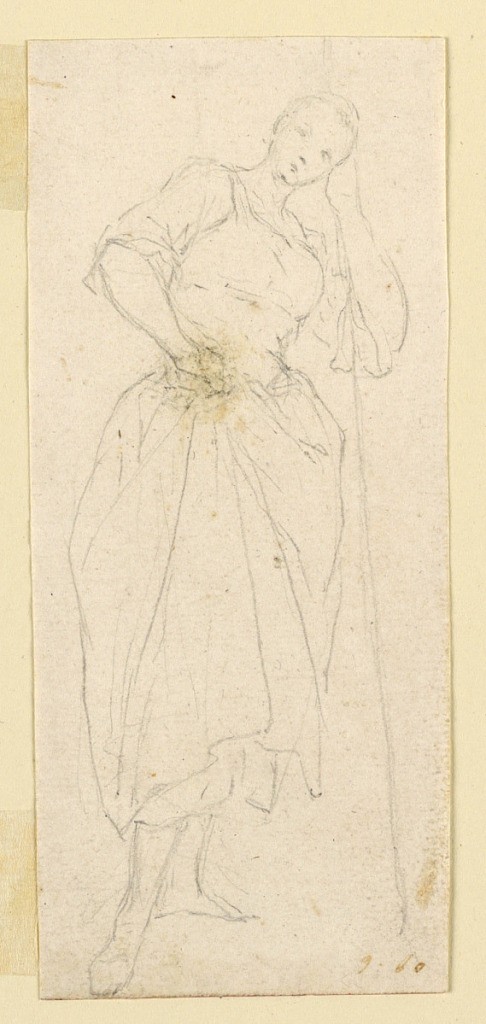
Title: Standing Woman
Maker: Luigi Vanvitelli, Italian, 1700 – 1773
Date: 1700–1773
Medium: Black crayon on paper
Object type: Drawing
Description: A standing woman, facing forward. Her left hand supports her face, the right holds and apron.